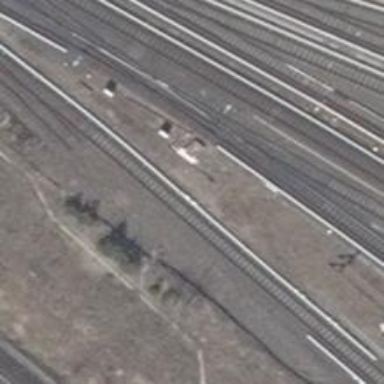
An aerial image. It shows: Siding service on electrified light rail railway.